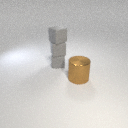
small gray rubber cube above small gray rubber cube